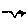
Label: bird